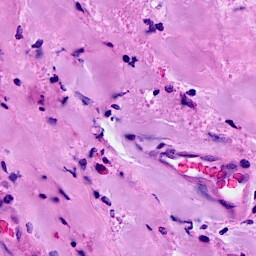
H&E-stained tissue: Breast